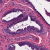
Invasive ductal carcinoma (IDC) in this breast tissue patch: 0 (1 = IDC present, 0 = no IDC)